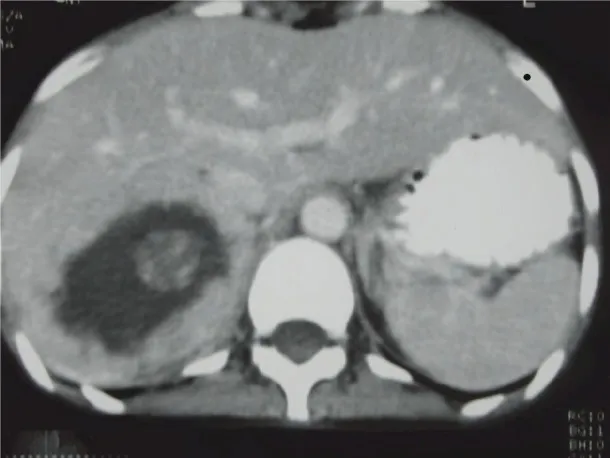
CT abdomen. Huge right suprarenal mass measuring 16.5 x 6.5 x 8.7 cm.
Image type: radiology (ct)